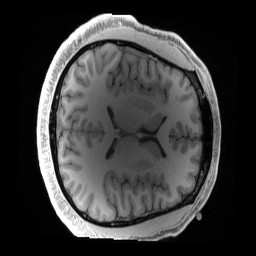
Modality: T1w
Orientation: axial
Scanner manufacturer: siemens
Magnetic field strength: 3 T
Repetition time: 2.4 s
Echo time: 0.00222 s